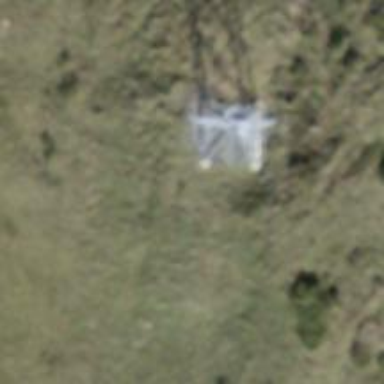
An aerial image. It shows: Pylon for aerialway.